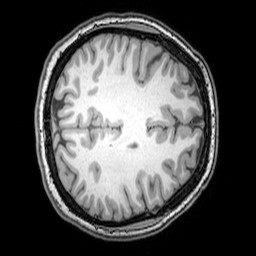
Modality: T1w
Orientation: axial
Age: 22
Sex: female
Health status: healthy
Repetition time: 0.081 s
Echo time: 0.037 s